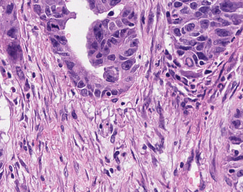
Tumor epithelial tissue: yes
Tumor-associated stroma tissue: yes
Normal tissue: no